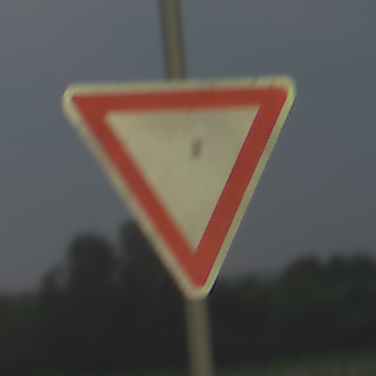
Verkehrszeichen: VorfahrtGewaehren
Umgebung: Outdoor, Nature
Tageszeit: SunriseSunset
Wetter: PartlyCloudy
Licht: Natural
Jahreszeit: NotSpecified
Kontrast: LowContrast